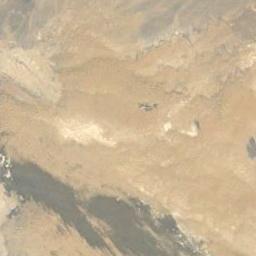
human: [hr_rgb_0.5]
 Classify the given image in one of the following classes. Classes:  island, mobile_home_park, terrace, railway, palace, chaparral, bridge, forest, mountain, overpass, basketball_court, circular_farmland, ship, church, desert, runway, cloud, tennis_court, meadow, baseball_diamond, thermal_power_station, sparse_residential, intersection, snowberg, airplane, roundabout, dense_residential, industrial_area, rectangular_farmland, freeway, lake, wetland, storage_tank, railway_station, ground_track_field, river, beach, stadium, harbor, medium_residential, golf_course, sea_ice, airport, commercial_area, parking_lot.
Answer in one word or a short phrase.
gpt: desert